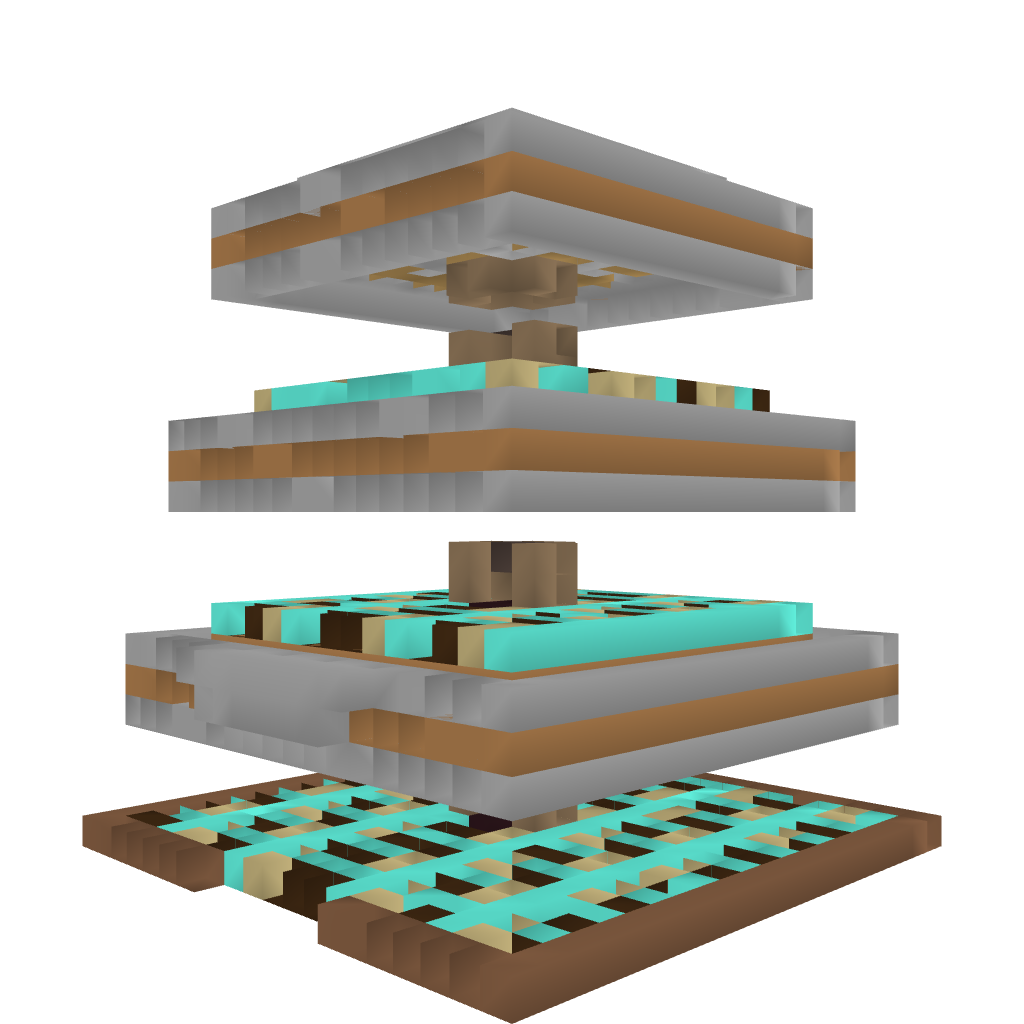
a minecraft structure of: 3 story building w/ elevator